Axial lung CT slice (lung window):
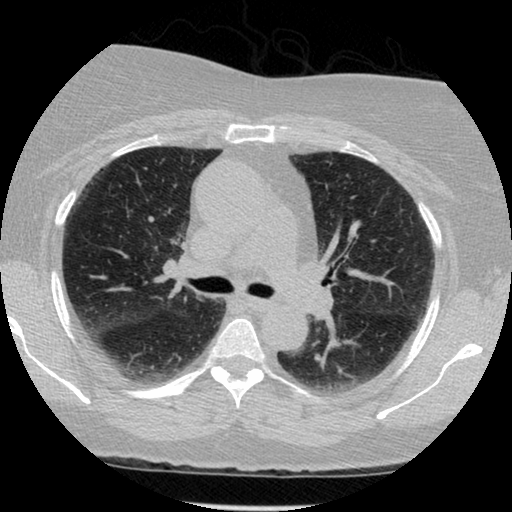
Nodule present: no